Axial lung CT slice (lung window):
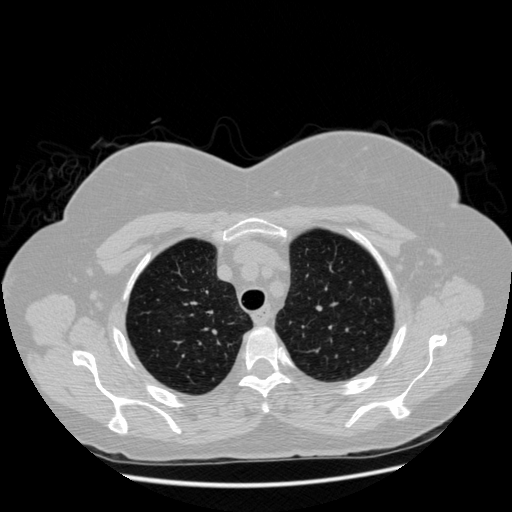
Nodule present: no